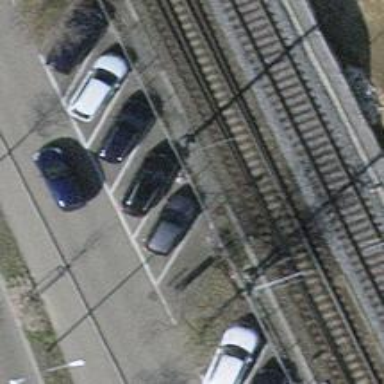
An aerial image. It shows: Single-track railway with electrified contact lines.